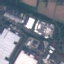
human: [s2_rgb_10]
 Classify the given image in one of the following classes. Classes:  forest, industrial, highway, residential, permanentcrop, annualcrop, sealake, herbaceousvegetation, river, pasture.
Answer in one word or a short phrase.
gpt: Industrial